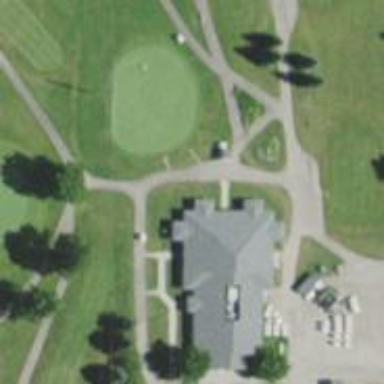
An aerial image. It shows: Path for both road and golf.